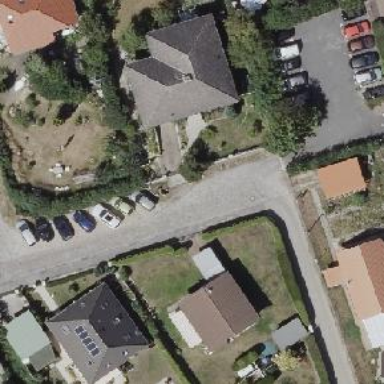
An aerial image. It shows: Residential road.